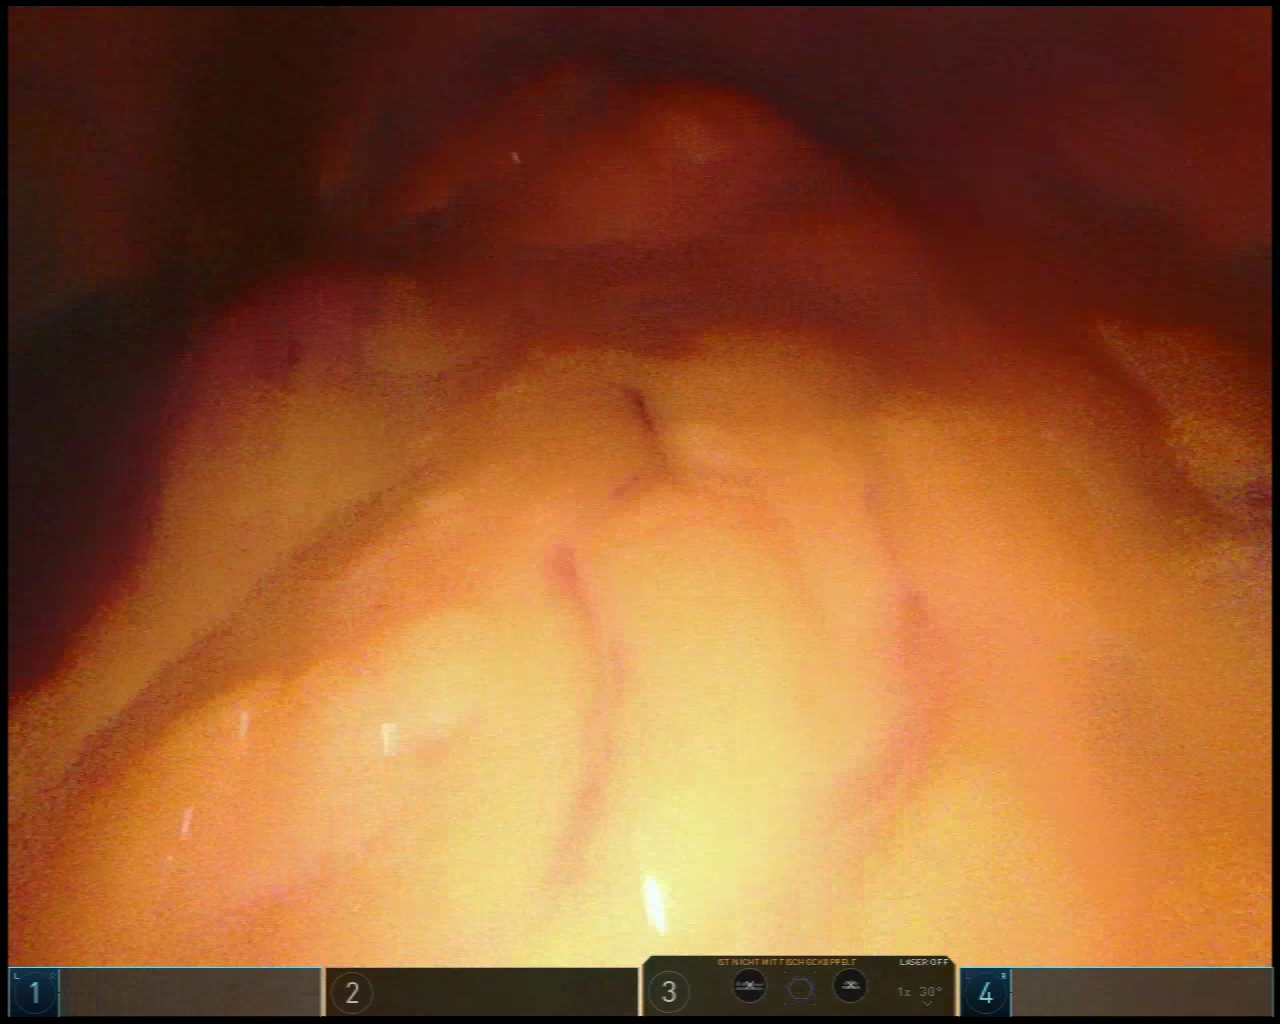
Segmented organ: liver
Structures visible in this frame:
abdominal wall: yes
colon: no
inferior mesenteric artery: no
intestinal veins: no
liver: yes
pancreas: no
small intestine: no
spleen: no
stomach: yes
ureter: no
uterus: no
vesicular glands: no